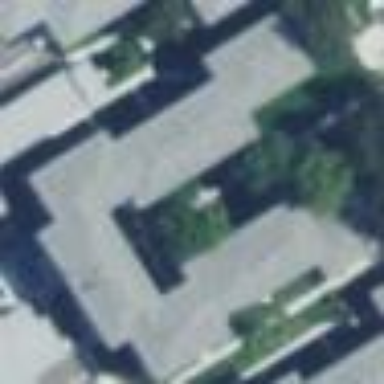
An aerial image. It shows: Image showing building with apartments.